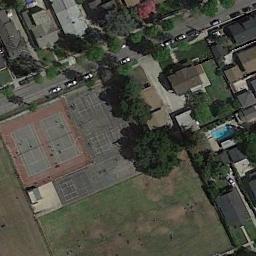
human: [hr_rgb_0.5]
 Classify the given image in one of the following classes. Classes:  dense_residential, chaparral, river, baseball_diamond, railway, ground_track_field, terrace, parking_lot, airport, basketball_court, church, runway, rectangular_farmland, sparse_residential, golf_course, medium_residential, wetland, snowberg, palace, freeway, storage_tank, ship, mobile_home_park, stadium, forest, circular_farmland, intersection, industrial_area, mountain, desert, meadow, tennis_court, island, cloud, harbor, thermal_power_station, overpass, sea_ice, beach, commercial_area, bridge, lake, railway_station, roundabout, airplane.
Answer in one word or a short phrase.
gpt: tennis_court